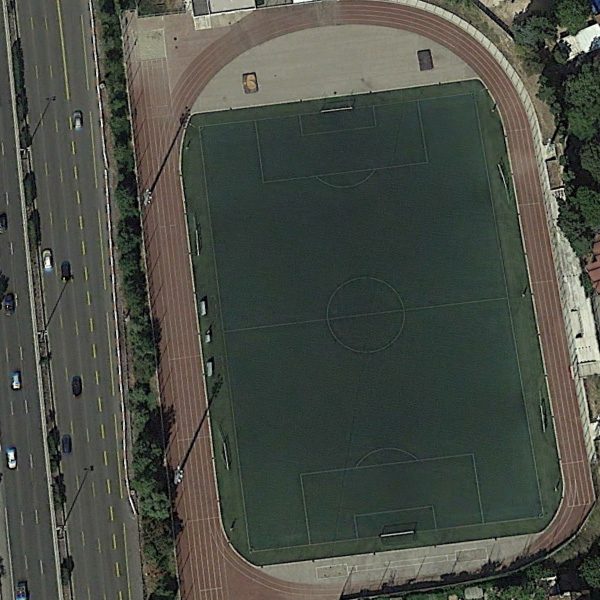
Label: Playground